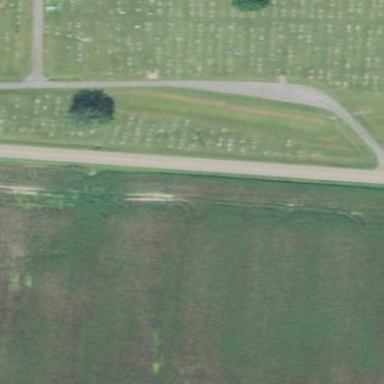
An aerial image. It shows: Cemetery.